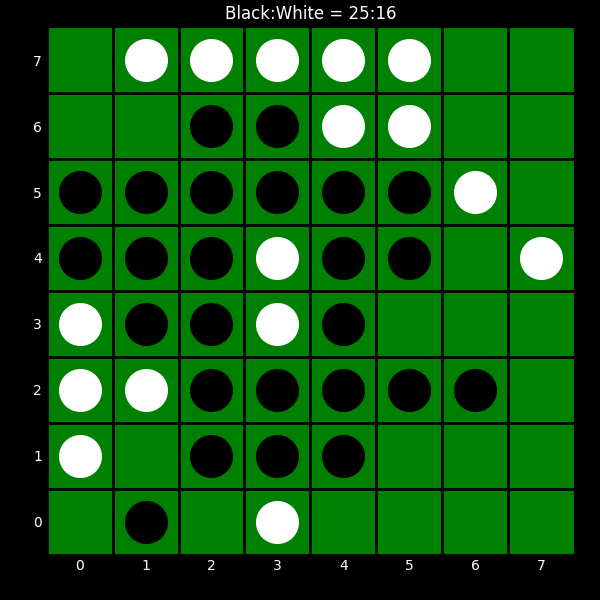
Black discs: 25
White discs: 16